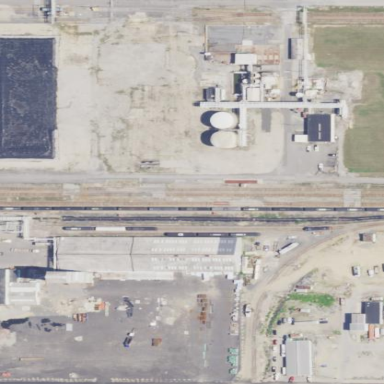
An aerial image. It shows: Industrial area.